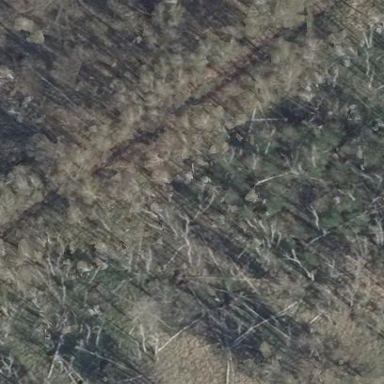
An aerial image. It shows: Forest with broadleaved trees that are deciduous.